Question: I am new to android app development.I am developing an android app which is having a design like the following one.Which layout I have to use.If I use Linear layout I cannot place "Product Amount" Textview and Editbox in a stright line.Please help me to solve this.
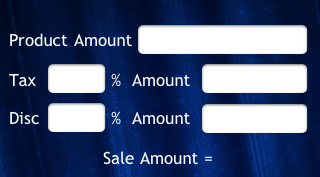
Answer: you can do this using Linear Layout also
Try below code
'''
<LinearLayout xmlns:android="http://schemas.android.com/apk/res/android"
xmlns:tools="http://schemas.android.com/tools"
android:layout_width="fill_parent"
android:layout_height="fill_parent"
android:orientation="vertical">
<LinearLayout
android:layout_width="wrap_content"
android:layout_height="wrap_content"
android:orientation="horizontal">
<TextView
android:id="@+id/textView1"
android:layout_width="wrap_content"
android:layout_height="wrap_content"
android:text="Product Amount"
android:textAppearance="?android:attr/textAppearanceLarge" />
<EditText
android:id="@+id/editText1"
android:layout_width="140dp"
android:layout_marginLeft="10dp"
android:layout_height="wrap_content"
>
<requestFocus />
</EditText>
</LinearLayout>
<LinearLayout
android:layout_width="wrap_content"
android:layout_height="wrap_content"
android:orientation="horizontal">
<TextView
android:id="@+id/textView2"
android:layout_width="wrap_content"
android:layout_height="wrap_content"
android:text="TextView" />
<EditText
android:id="@+id/editText2"
android:layout_width="80dp"
android:layout_marginLeft="5dp"
android:layout_height="wrap_content"
/>
<TextView
android:id="@+id/textView3"
android:layout_width="wrap_content"
android:layout_height="wrap_content"
android:text="%"
android:textAppearance="?android:attr/textAppearanceLarge" />
<TextView
android:id="@+id/textView4"
android:layout_width="wrap_content"
android:layout_height="wrap_content"
android:layout_marginLeft="10dp"
android:text="TextView" />
<EditText
android:id="@+id/editText3"
android:layout_marginLeft="5dp"
android:layout_width="80dp"
android:layout_height="wrap_content"
/>
</LinearLayout>
<LinearLayout
android:layout_width="wrap_content"
android:layout_height="wrap_content"
android:orientation="horizontal">
<TextView
android:id="@+id/textView5"
android:layout_width="wrap_content"
android:layout_height="wrap_content"
android:text="TextView" />
<EditText
android:id="@+id/editText4"
android:layout_width="80dp"
android:layout_marginLeft="5dp"
android:layout_height="wrap_content"
/>
<TextView
android:id="@+id/textView6"
android:layout_width="wrap_content"
android:layout_height="wrap_content"
android:text="%"
android:textAppearance="?android:attr/textAppearanceLarge" />
<TextView
android:id="@+id/textView7"
android:layout_width="wrap_content"
android:layout_height="wrap_content"
android:layout_marginLeft="10dp"
android:text="TextView" />
<EditText
android:id="@+id/editText6"
android:layout_marginLeft="5dp"
android:layout_width="80dp"
android:layout_height="wrap_content"
/>
</LinearLayout>
'''
See below it's give me output like this